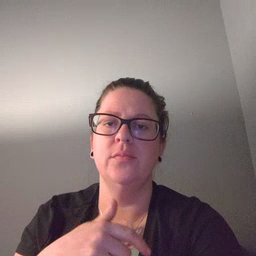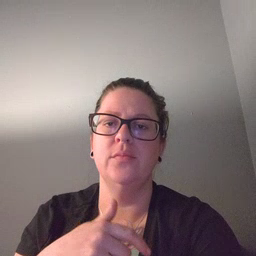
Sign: brother